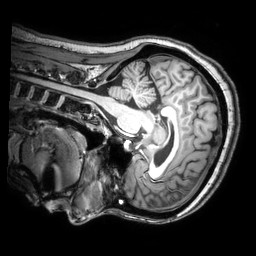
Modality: T1w
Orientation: sagittal
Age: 41
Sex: female